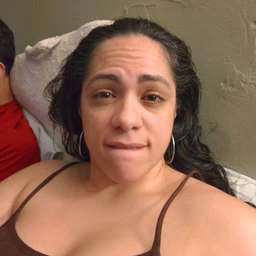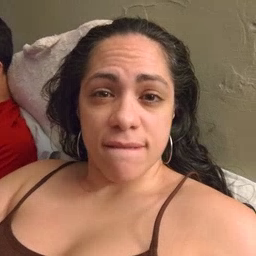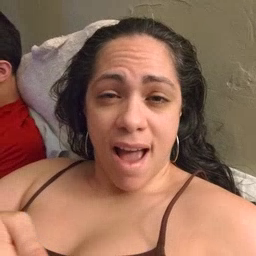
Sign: hide